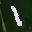
Label: 1